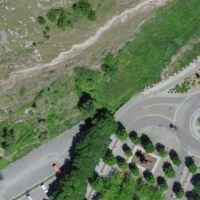
EUNIS habitat code: 50
Species observed at this site:
Opuntia humifusa